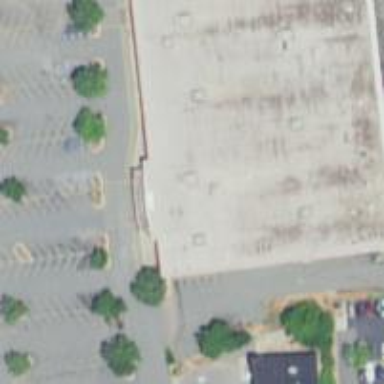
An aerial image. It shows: Supermarket.